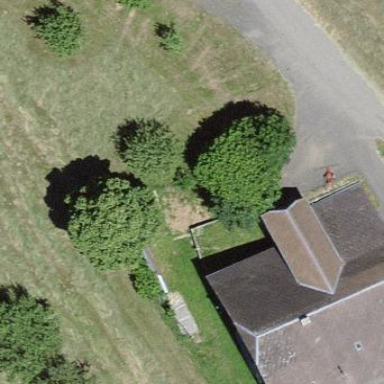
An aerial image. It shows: Farm building.